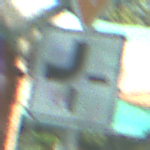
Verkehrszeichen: VerlaufVorfahrtsstrasse2
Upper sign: VorfahrtGewaehren
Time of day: MorningAfternoon
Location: Roofed (Special)
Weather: PartlyCloudy
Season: NotSpecified
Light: Natural